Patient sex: M
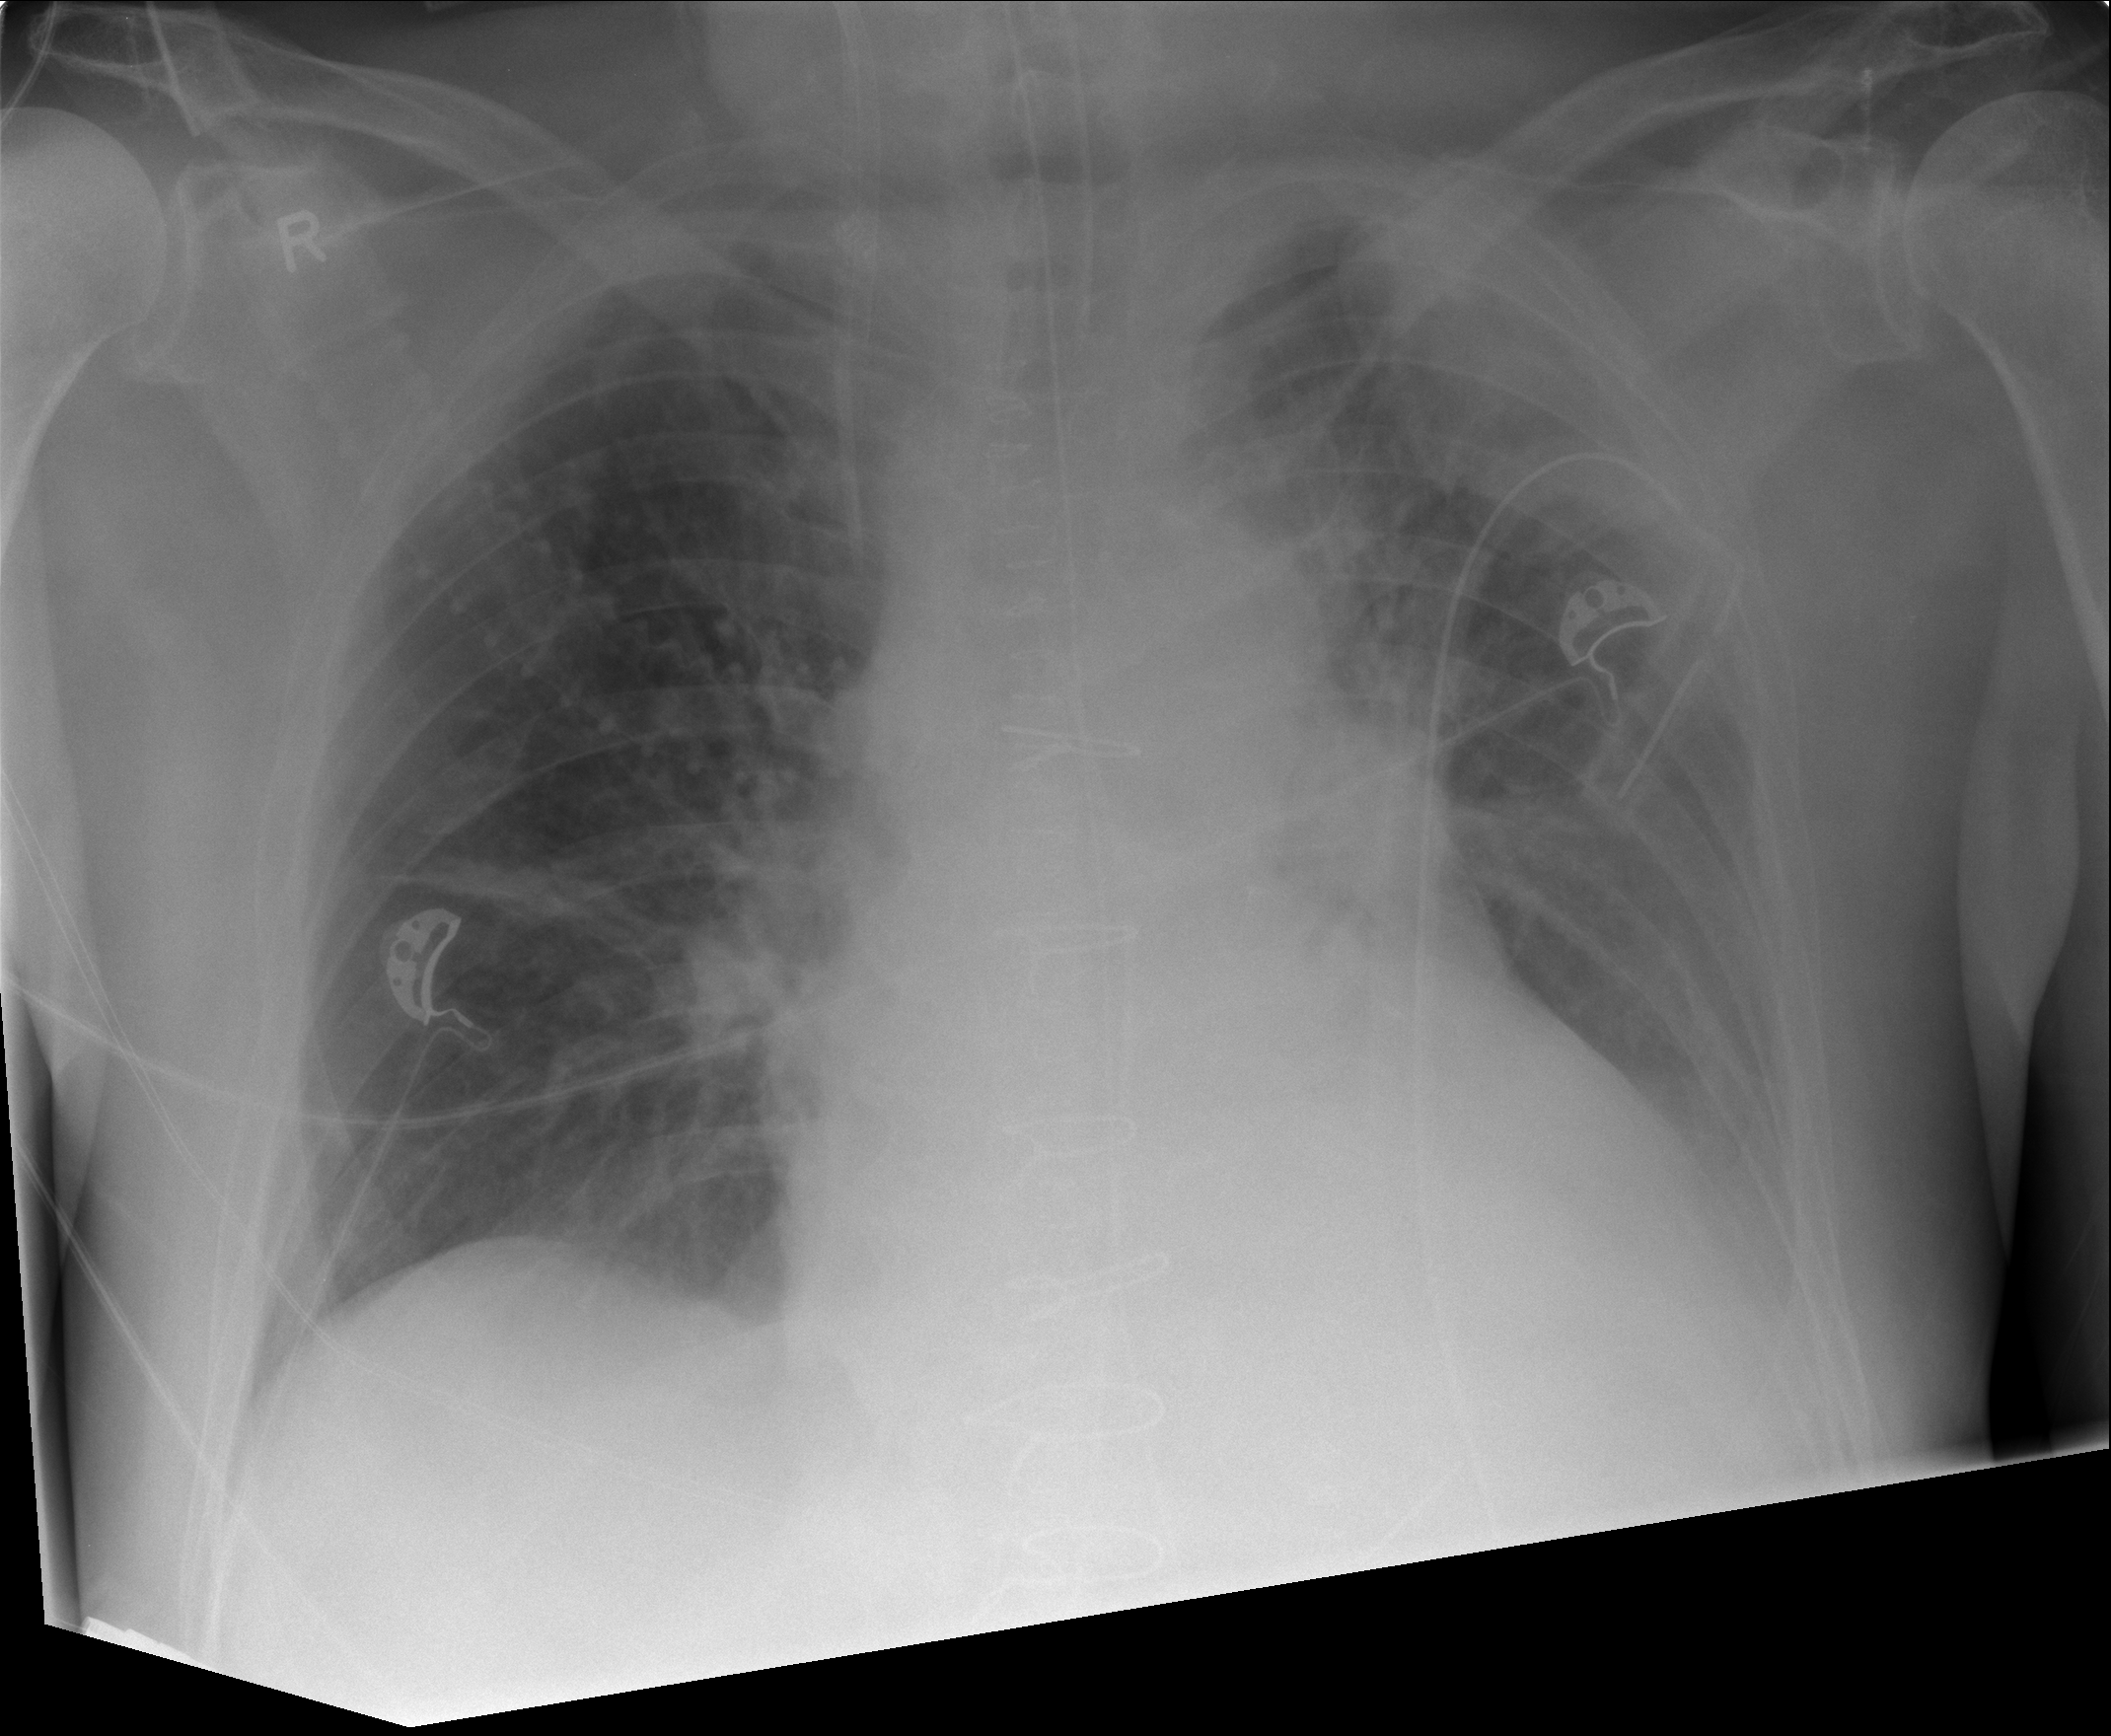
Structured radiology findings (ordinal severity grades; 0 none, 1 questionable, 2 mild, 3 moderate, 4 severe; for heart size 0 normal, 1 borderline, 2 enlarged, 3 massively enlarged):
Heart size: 0
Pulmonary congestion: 0
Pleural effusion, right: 0
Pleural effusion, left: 2
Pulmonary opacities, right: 0
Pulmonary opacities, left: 0
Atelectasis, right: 0
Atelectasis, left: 1